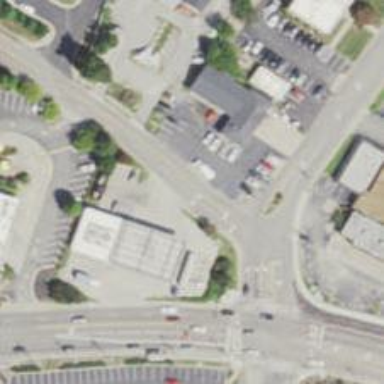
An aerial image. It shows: Stop road.